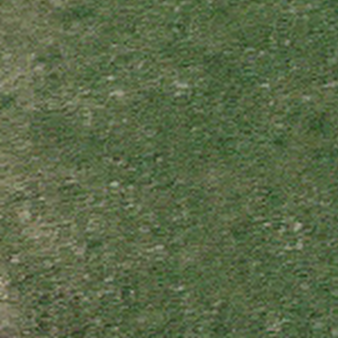
Label: other